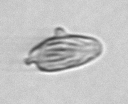
Label: Katodinium_or_Torodinium